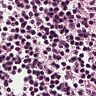
Metastatic tissue present: no